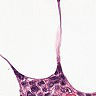
Metastatic tissue present: no